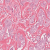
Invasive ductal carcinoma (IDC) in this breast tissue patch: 1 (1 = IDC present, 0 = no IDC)